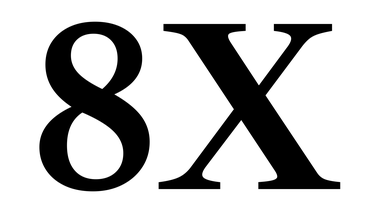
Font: LibreCaslonText_SemiBold